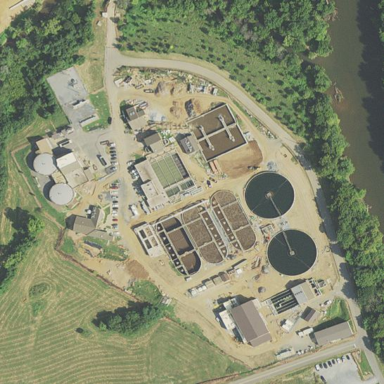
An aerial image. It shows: Wastewater plant.